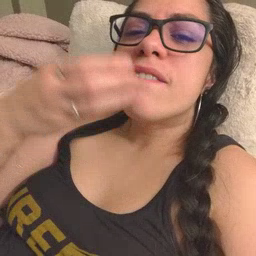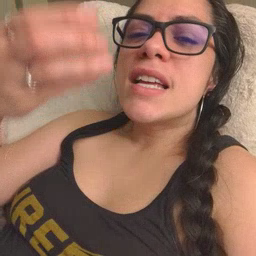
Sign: giraffe